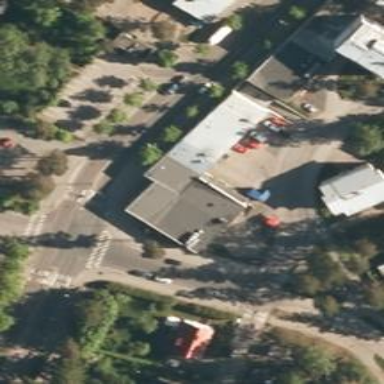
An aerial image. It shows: Convenience shop.